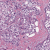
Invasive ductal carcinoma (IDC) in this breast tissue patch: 0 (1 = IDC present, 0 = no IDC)